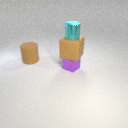
large brown rubber cylinder to the left of small purple metal cube